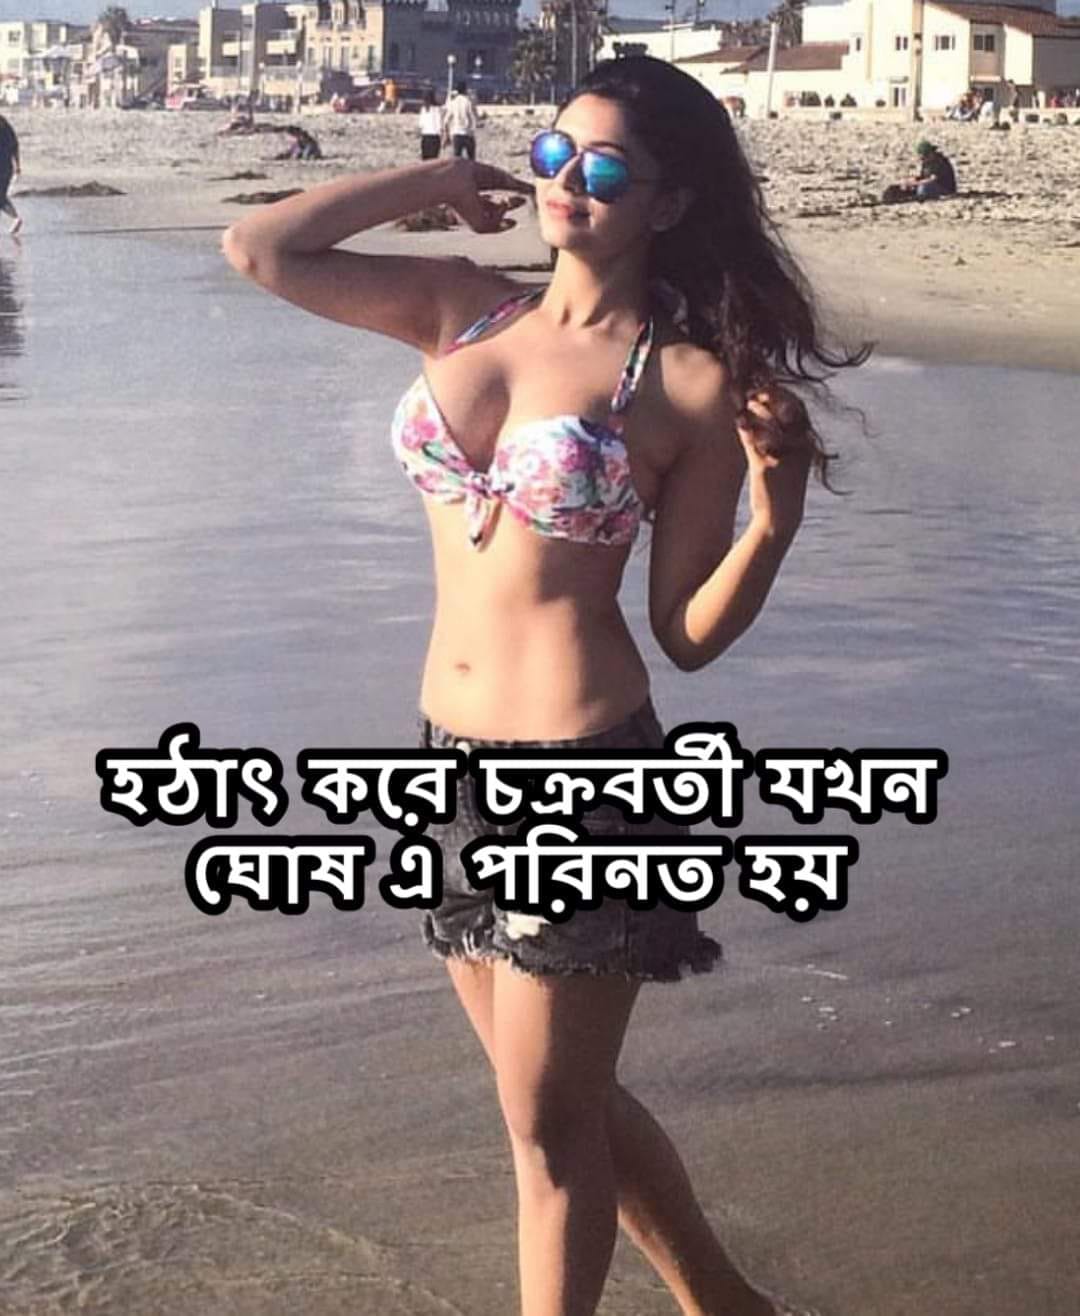
Caption:  হঠাত করে চক্রবর্তী যখন ঘোষ এ পরিনত হয়
Label: hate